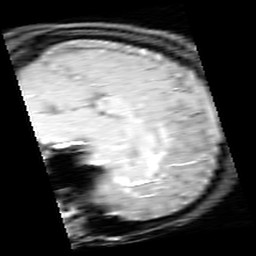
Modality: inplaneT1
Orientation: sagittal
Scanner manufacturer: ge
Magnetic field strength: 3 T
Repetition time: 0.3 s
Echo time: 0.003688 s